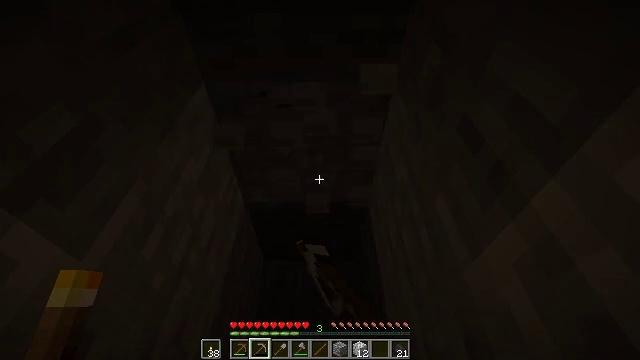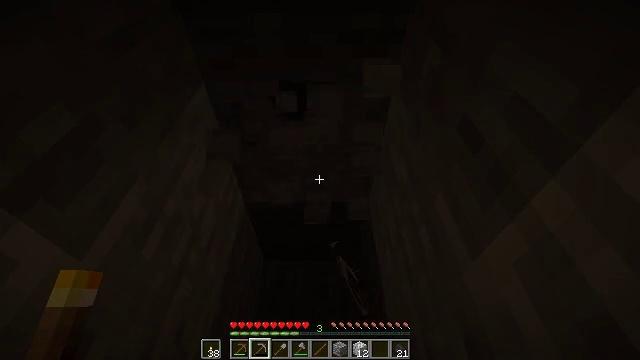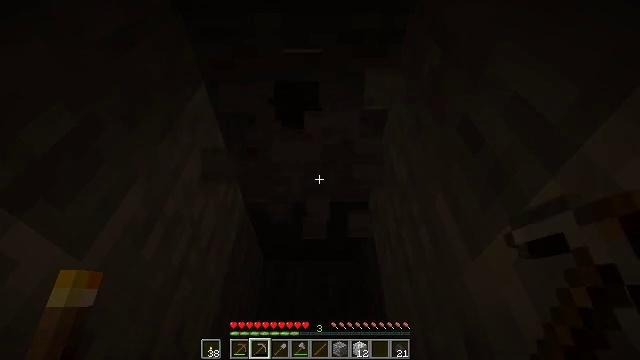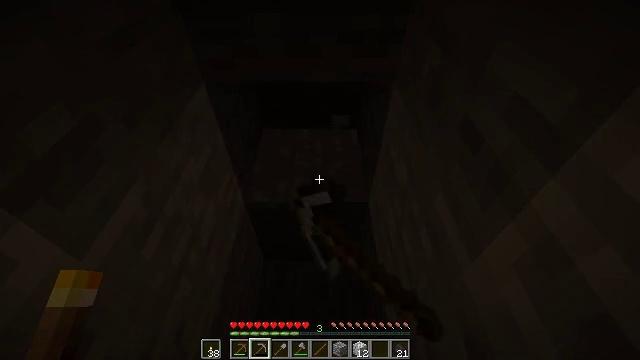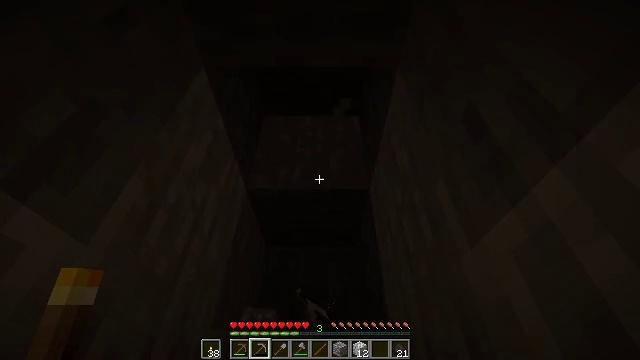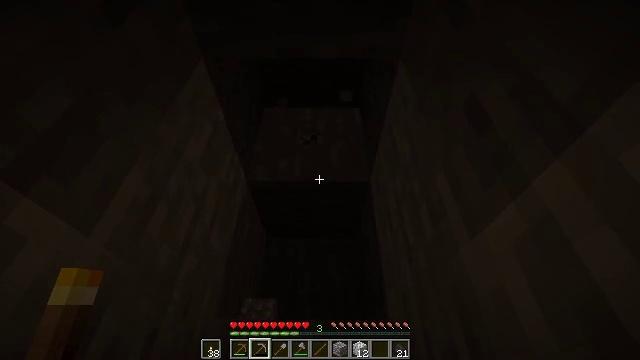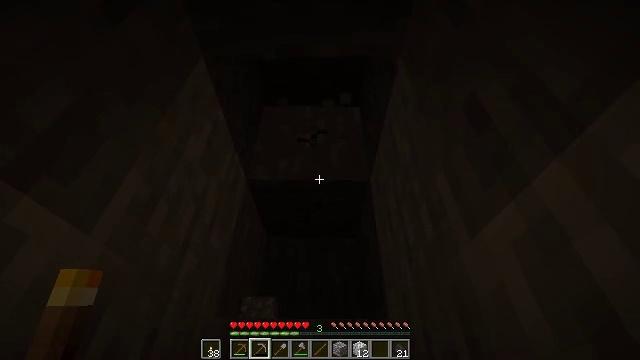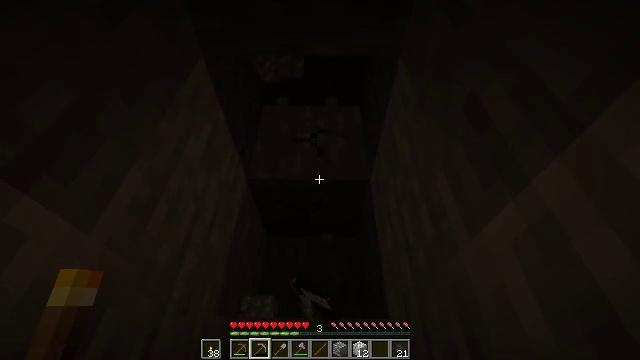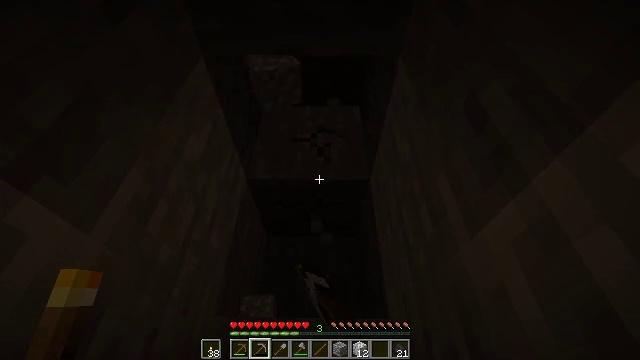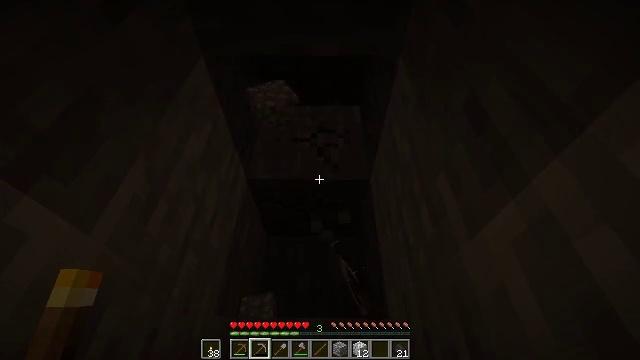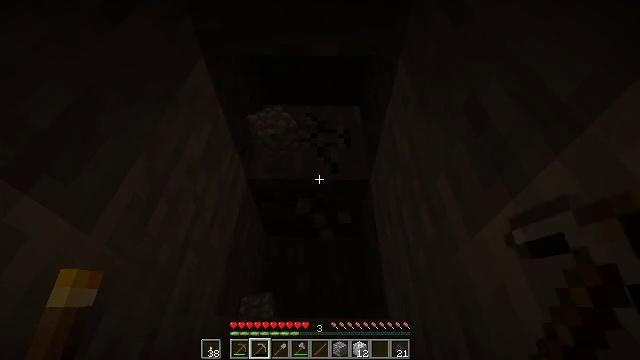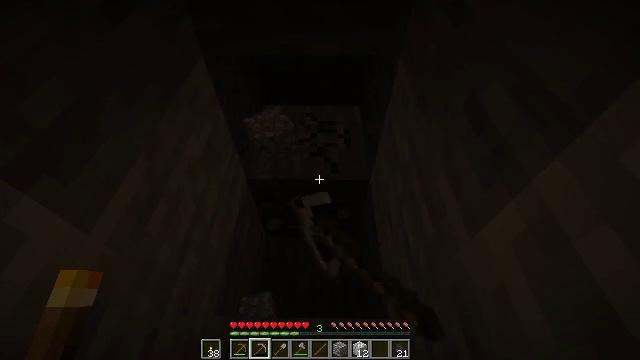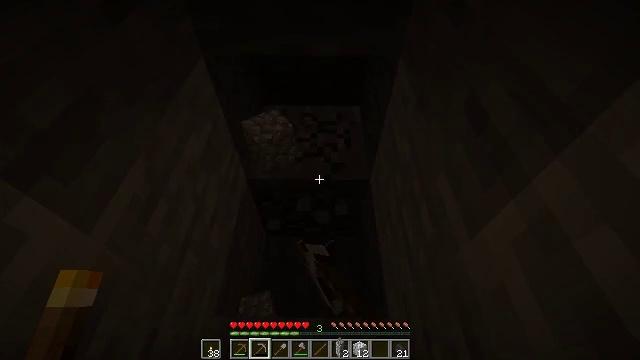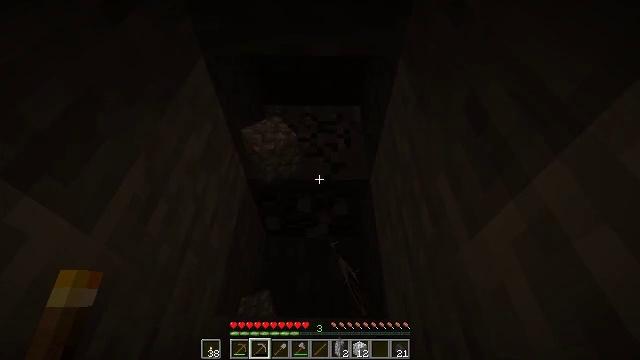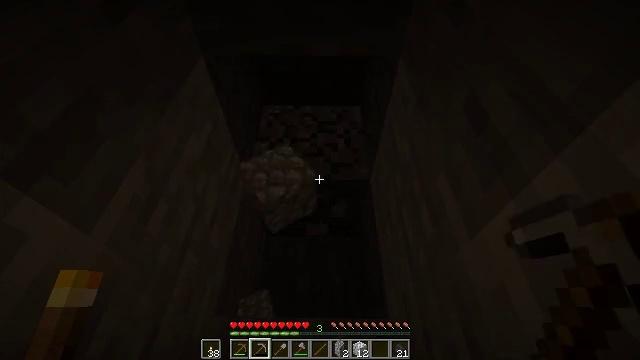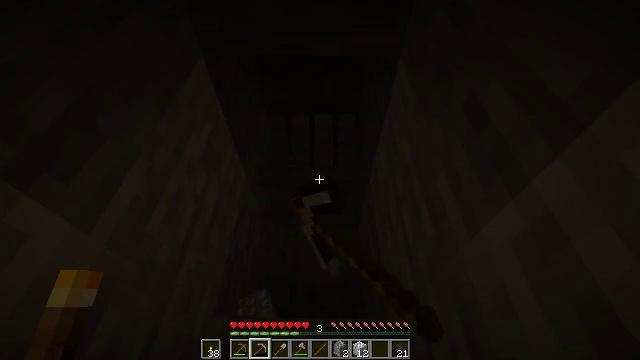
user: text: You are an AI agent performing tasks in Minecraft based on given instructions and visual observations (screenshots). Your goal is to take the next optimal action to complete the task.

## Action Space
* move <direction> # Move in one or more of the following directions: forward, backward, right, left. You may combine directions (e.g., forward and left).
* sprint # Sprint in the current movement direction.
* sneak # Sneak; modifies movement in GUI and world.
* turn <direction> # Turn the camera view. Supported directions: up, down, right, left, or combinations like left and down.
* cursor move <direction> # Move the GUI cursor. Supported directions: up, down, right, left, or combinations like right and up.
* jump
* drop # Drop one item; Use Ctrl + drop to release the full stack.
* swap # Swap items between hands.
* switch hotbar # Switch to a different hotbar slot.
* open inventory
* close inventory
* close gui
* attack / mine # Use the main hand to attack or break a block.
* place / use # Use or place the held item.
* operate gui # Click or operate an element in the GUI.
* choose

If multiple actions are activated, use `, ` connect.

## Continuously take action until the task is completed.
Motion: motion action
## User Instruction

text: Break the stone block.
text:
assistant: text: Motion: attack / mine
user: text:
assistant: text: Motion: attack / mine
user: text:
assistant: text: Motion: attack / mine
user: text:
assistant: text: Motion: turn down, attack / mine
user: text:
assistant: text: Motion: turn down, attack / mine
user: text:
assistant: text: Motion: attack / mine
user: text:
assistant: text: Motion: attack / mine
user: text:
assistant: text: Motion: attack / mine
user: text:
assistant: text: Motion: attack / mine
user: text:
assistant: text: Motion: attack / mine
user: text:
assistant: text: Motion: attack / mine
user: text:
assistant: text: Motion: attack / mine
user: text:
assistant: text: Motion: attack / mine
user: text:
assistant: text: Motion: attack / mine
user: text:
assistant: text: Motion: attack / mine
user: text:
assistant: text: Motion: attack / mine
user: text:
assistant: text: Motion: attack / mine
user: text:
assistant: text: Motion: attack / mine
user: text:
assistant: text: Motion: attack / mine
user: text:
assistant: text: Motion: turn down, attack / mine
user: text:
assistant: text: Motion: turn down, attack / mine
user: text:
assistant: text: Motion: attack / mine
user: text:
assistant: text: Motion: attack / mine
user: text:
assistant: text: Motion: attack / mine
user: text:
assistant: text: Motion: attack / mine
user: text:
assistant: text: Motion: attack / mine
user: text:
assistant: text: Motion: attack / mine
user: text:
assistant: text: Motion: attack / mine
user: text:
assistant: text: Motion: attack / mine
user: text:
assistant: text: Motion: attack / mine